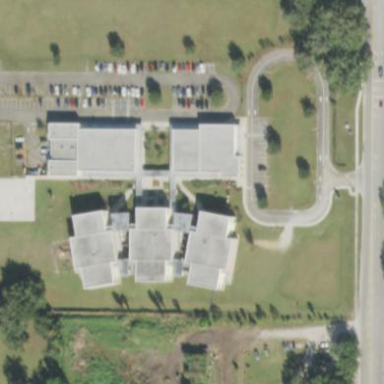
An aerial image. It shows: School building.